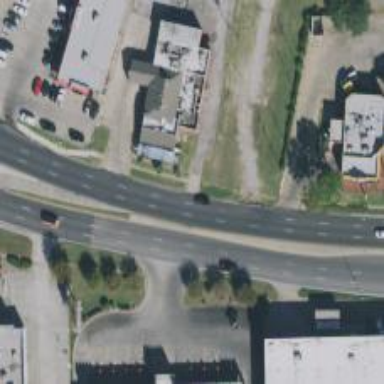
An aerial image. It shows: Primary highway with separate sidewalk.